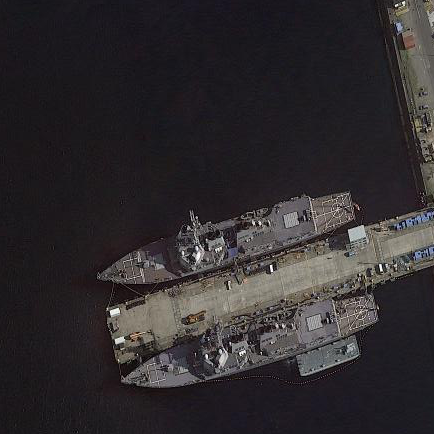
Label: destroyer